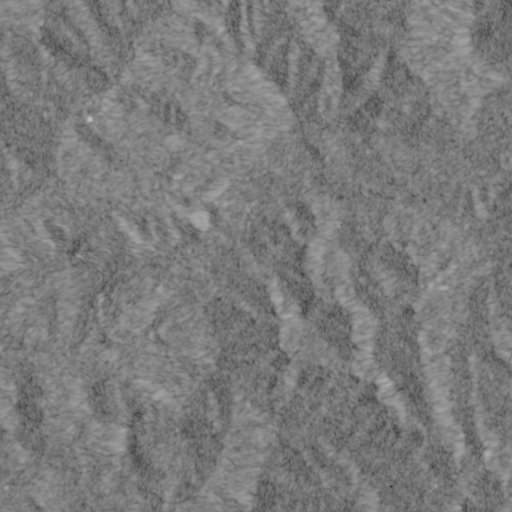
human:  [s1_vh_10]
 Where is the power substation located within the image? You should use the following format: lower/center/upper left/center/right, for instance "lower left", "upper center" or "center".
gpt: The power substation is located in the center of the image.
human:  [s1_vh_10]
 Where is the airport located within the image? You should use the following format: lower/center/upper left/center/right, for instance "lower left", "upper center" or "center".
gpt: There is no airport in the image.

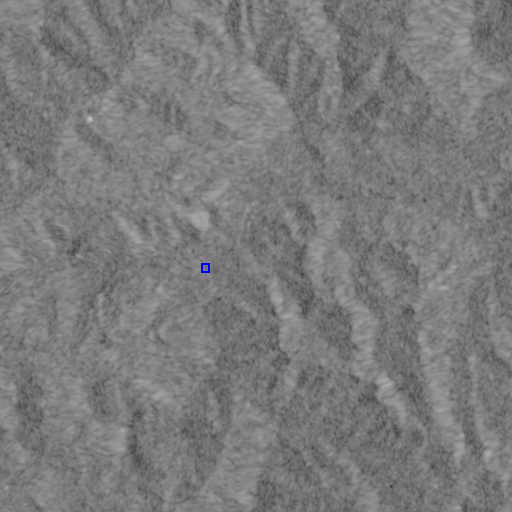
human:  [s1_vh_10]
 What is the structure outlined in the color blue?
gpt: The structure outlined in blue is a power substation.
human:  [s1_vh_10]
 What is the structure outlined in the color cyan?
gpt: There is no cyan outline.